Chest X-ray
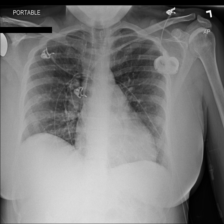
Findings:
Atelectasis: negative
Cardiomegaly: negative
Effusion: negative
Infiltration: negative
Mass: negative
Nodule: negative
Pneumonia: negative
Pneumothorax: negative
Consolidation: negative
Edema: negative
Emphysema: negative
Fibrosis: negative
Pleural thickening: negative
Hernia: negative